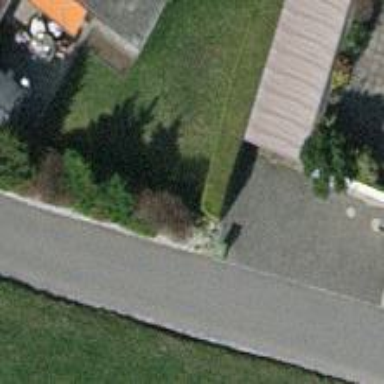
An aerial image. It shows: Hedge acting as barrier.